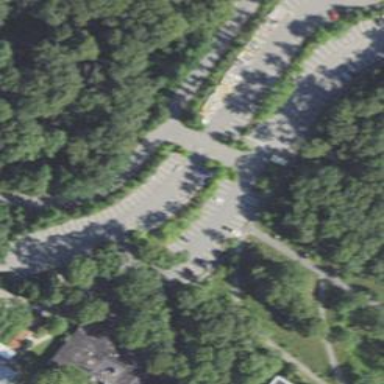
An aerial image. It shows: Parking area with surface.